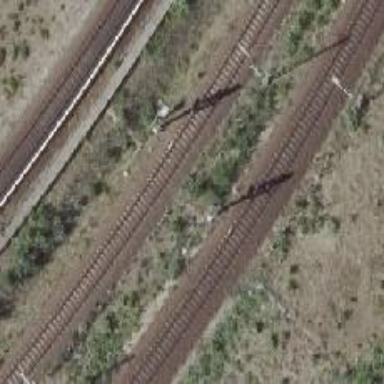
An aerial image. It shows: Railway signal.